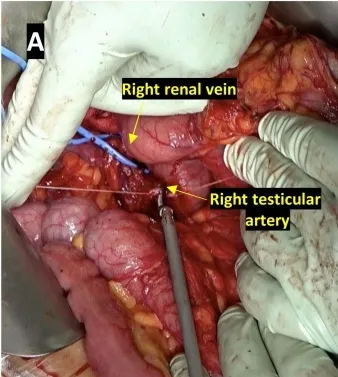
A. Right renal vein was taped, and right testicular artery was ligated.
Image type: medical_photograph (other_medical_photograph)